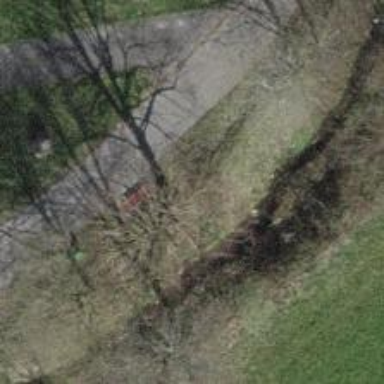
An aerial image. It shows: Red bench.